Interaction volume radius: 10 \u00c5
Interaction volume height: 40 \u00c5
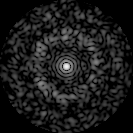
Disorder parameter: 0.798